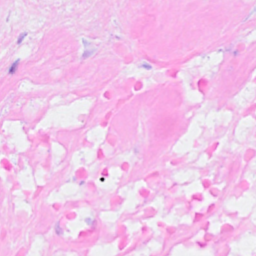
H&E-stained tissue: Breast